Question: I have the problem:

I know that LAPACK has support for least square solving, can I do this with the Accelerate framework? Or do you have another suggestion for something that is optimized for ARM/Neon?
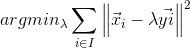
Answer: You're looking for the LAPACK function 'dgels_' (which is part of Accelerate). The documentation here <URL> explains the parameters.